Question: I've been trying to figure this out for quite some time, and it seems to be very close to working, but it just won't align vertically. I've tried the most of the solutions out, while going back to the same table-cell answer. It doesn't work here though, the text gets aligned right at the top. Does anyone know why this doesn't work, as well as a fix for it?
<URL>
'''
<a href="#">Open Up</a>
'''
'''
a {
position: absolute;
top: 0;
left: 0;
width: 240px;
height: 240px;
border-radius: 120px;
-moz-border-radius: 120px;
-webkit-border-radius: 120px;
-khtml-border-radius: 120px;
font-size: 20px;
line-height: 1;
text-decoration: none;
text-align: center;
margin: 0 auto;
display: table-cell;
vertical-align: middle;
}
a:hover {
color: #000;
text-decoration: none;
background-color: rgba(0,0,0,0.8);
opacity: 1;
display: block;
}
'''

P.S I can't have any divs because I want the entire circle to be clickable as the link. Thanks
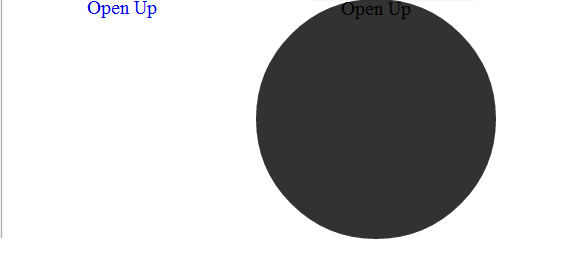
Answer: 'position: absolute' doesn't mix with 'display: table-cell'. Remove that and the 'display: block' in the ':hover' rules and it works. <URL>